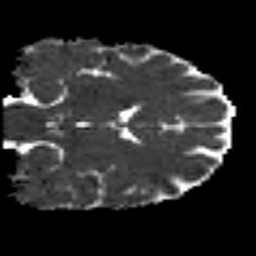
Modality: MD
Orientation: coronal
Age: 36
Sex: female
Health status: ill
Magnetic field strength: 3 T
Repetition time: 8.4 s
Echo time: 0.0926 s